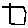
Label: square